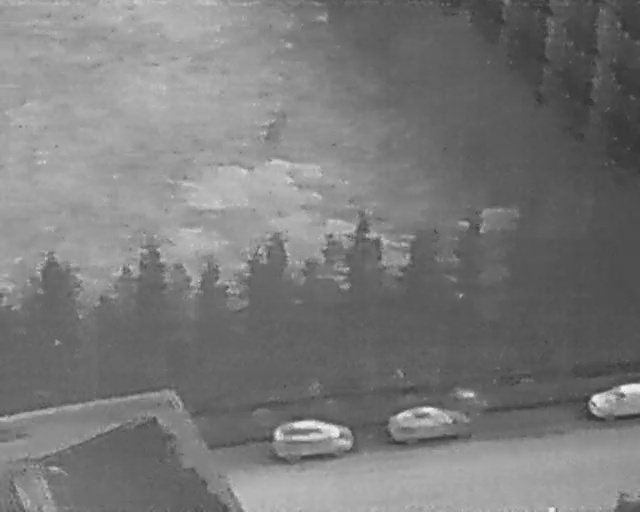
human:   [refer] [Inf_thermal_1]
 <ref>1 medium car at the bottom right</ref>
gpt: <box>[[93, 73, 98, 83, 2]]</box>